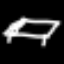
Label: bed